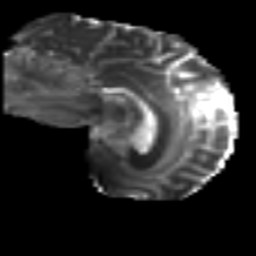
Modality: T2w
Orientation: sagittal
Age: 33
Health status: ill
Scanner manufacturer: philips
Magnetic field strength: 3 T
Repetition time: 9 s
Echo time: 0.127 s